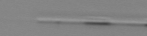
Label: Leptocylindrus